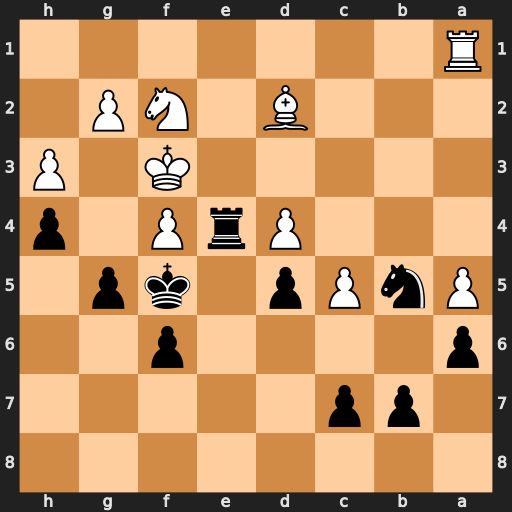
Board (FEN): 8/1pp5/p4p2/PnPp1kp1/3PrP1p/5K1P/3B1NP1/R7
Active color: b
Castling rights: -
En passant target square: -
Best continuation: Nxd4#